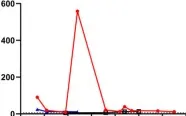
Dynamic trends in the lymphocyte subsets and cytokines in peripheral blood among patients within a household cluster with COVID-19 during 69 days of follow-up. Level of IL-6 in peripheral blood as detected by flow cytometry.
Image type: pathology (masson_trichrome)